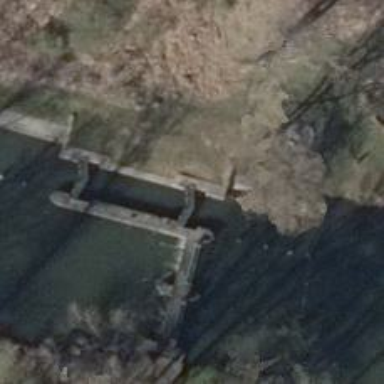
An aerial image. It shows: Lock gate on waterway.